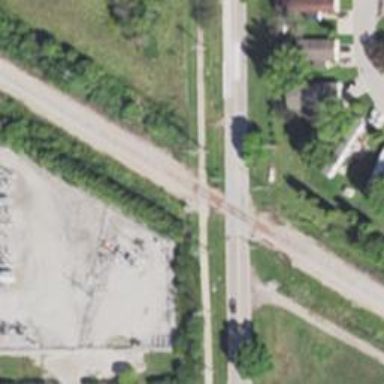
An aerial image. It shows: Railway crossing.